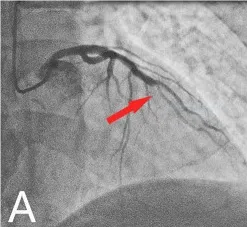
Coronary angiography and cerebral CT. Coronary angiography showed a total occlusion at the mid-left anterior descending branch (red arrow). (A) Cranial view.
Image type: radiology (ct)